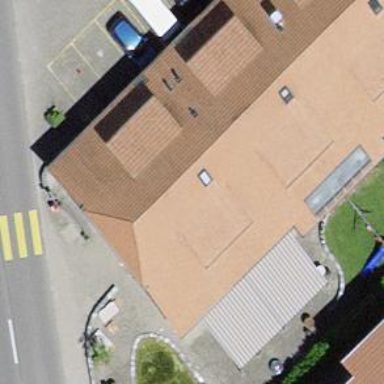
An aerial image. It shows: Restaurant.